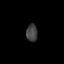
Tissue: lung
Cell type: Epithelial cells
Senescence score: 0.2086
Nuclear area (px): 189
Mean DAPI intensity: 65.698